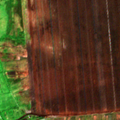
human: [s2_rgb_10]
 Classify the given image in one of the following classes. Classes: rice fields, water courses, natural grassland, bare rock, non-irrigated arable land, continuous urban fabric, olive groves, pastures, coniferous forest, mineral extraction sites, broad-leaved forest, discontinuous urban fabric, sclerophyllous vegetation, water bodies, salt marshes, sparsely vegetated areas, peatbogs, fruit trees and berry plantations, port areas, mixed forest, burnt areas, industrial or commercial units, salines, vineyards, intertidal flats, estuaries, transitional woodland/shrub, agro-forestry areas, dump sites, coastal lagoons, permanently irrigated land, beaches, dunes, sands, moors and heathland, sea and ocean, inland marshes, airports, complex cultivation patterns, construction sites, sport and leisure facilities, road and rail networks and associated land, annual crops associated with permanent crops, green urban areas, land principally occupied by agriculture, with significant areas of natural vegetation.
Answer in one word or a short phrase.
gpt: non-irrigated arable land, pastures, peatbogs